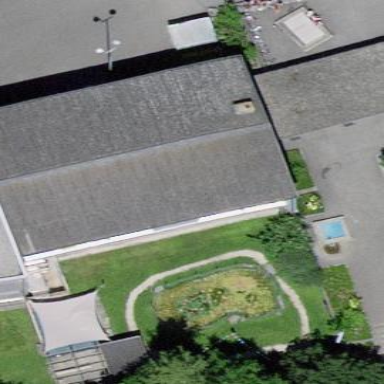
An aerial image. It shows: School building.